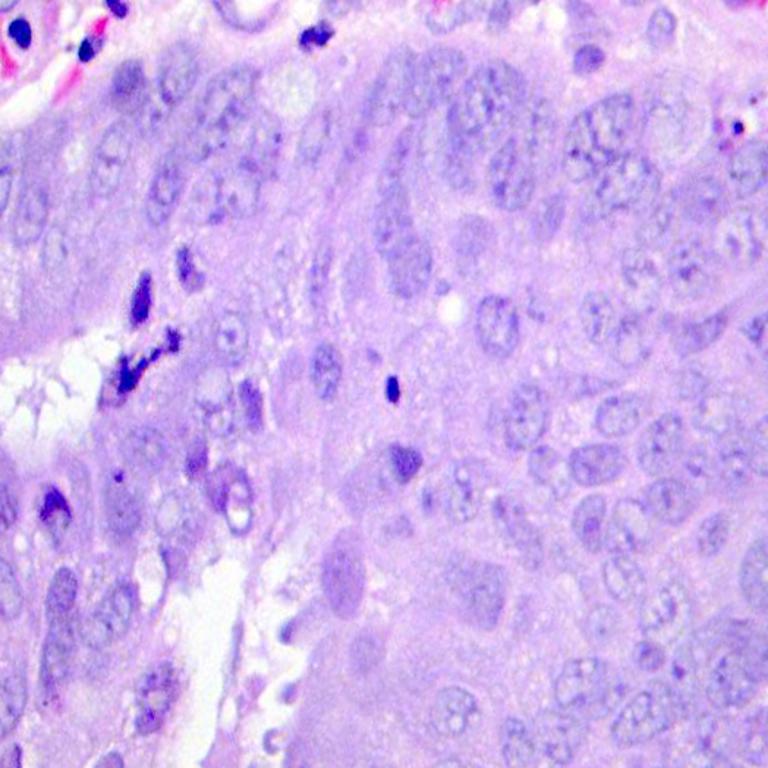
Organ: colon
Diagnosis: adenocarcinomas